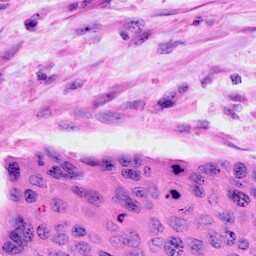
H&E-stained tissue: Cervix